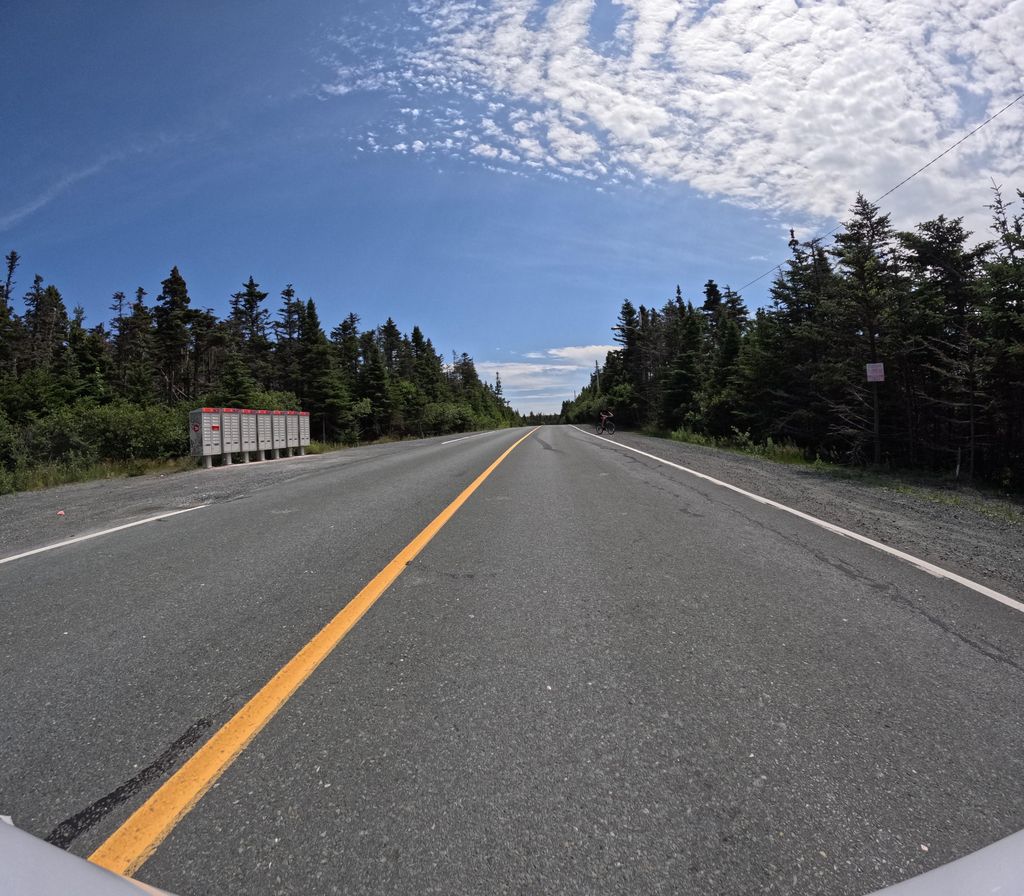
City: st_johns